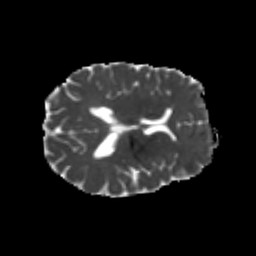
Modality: MD
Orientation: axial
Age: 24
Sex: male
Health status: healthy
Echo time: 0.074 s